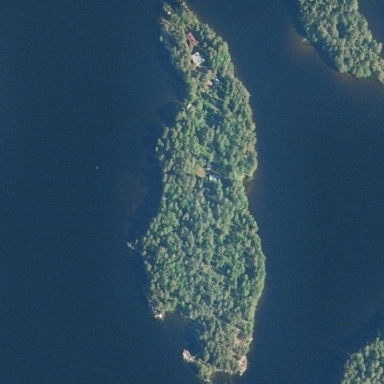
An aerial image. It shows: Island.